Field crop: maize
Growth stage: 1
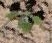
Species: chenopodium